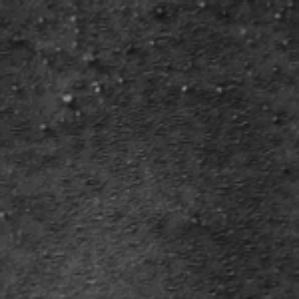
Label: frost